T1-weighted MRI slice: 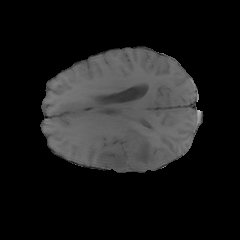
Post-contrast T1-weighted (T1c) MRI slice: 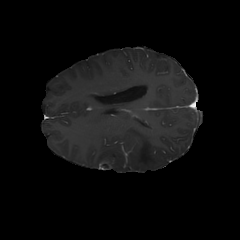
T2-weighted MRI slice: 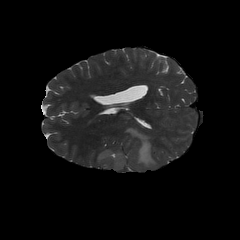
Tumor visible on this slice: yes